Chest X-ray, PA view. Patient: 35 years old, sex F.
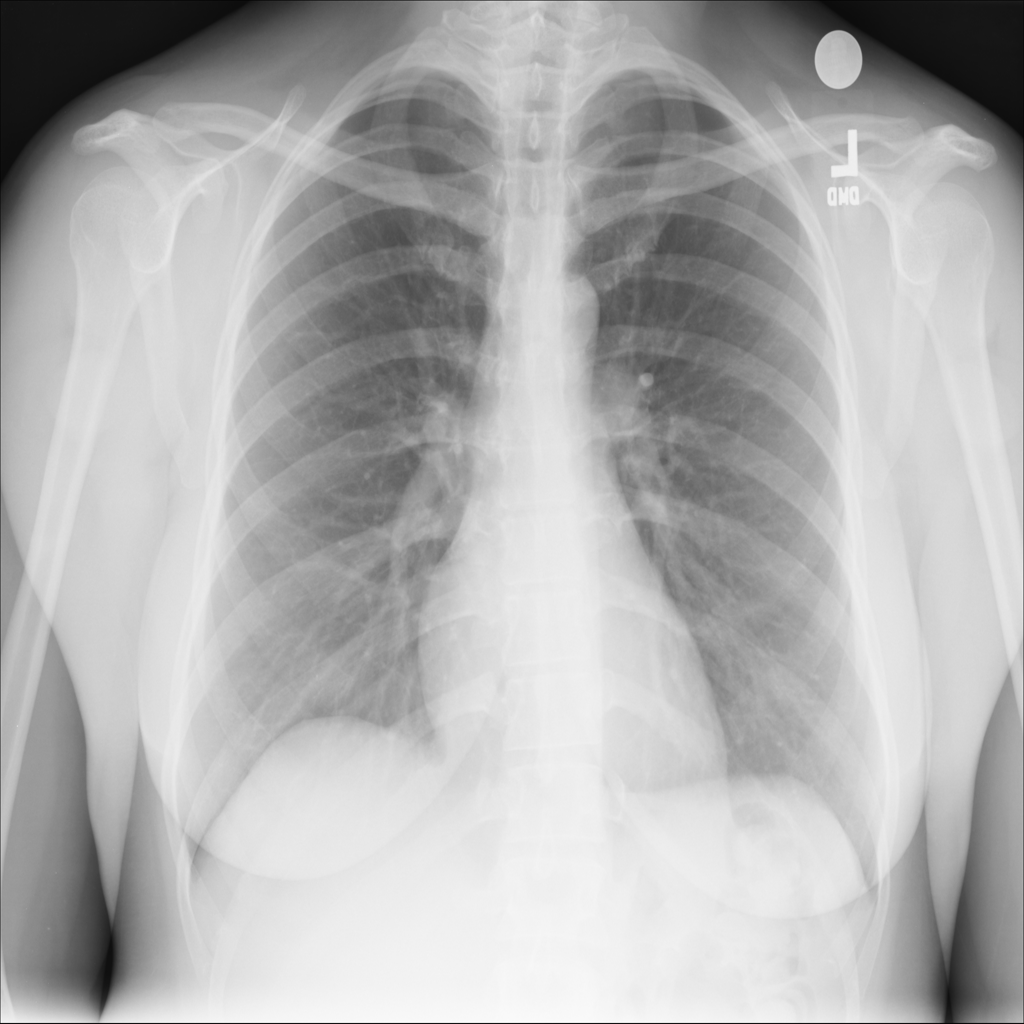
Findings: No Finding